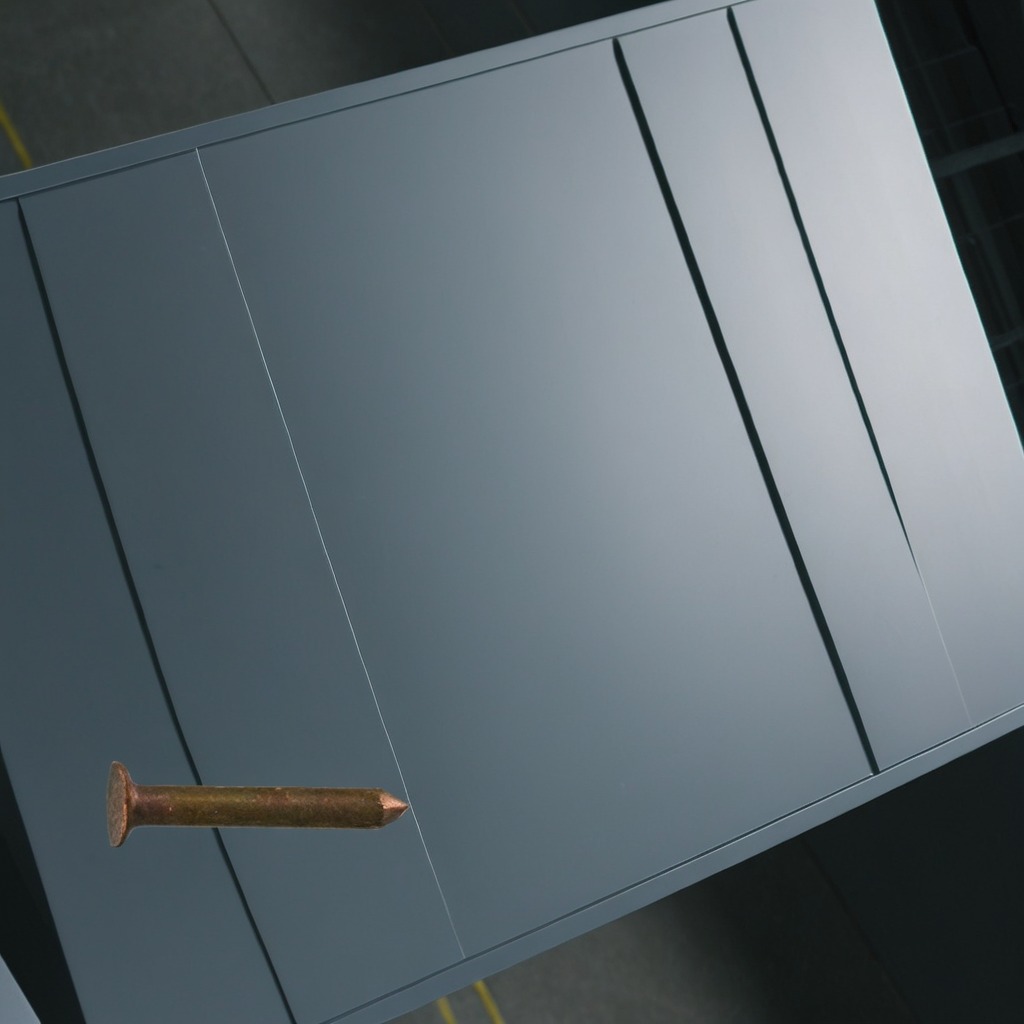
A nail is lying on the toolbox surface in an airplane hangar workshop.